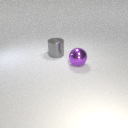
large purple metal sphere to the right of large gray metal cylinder